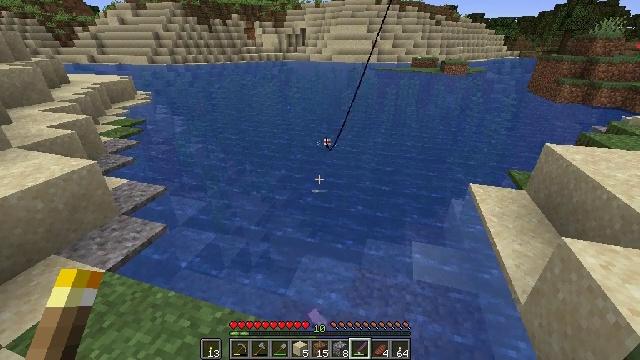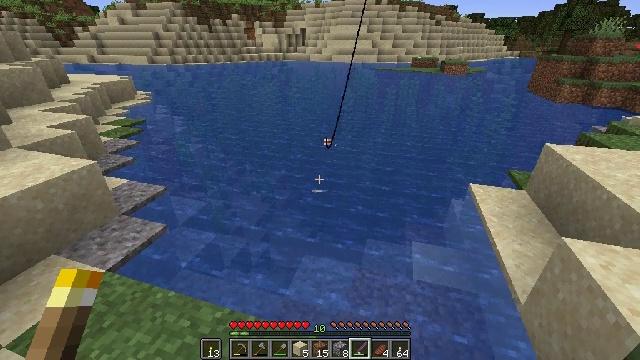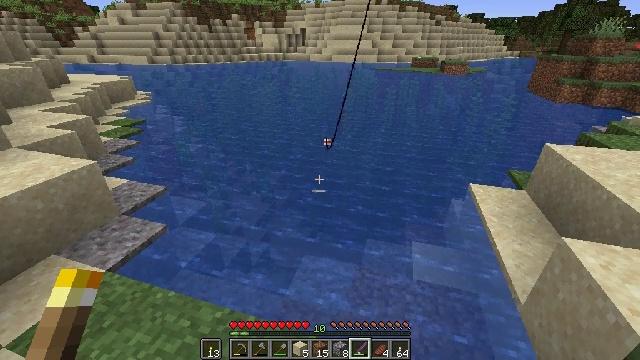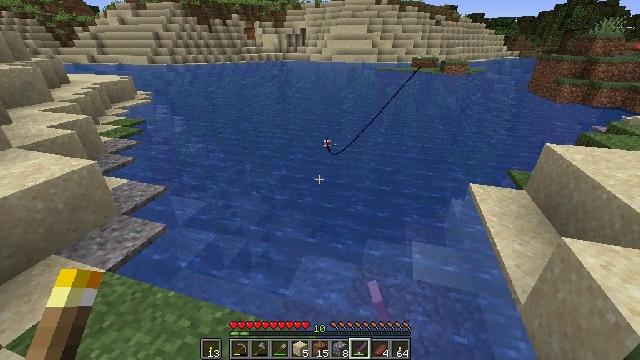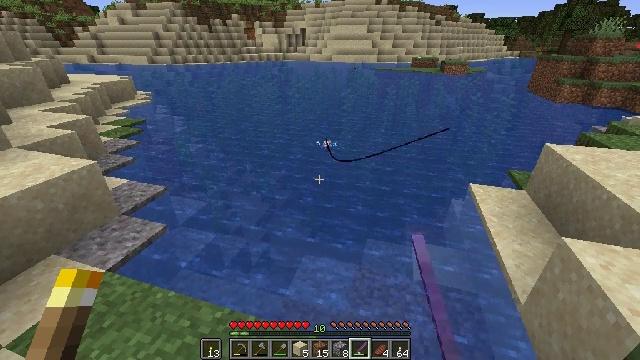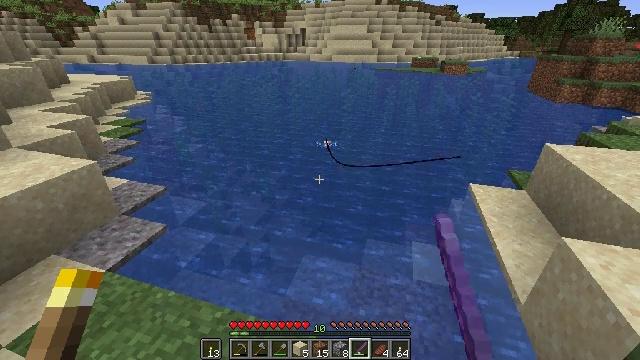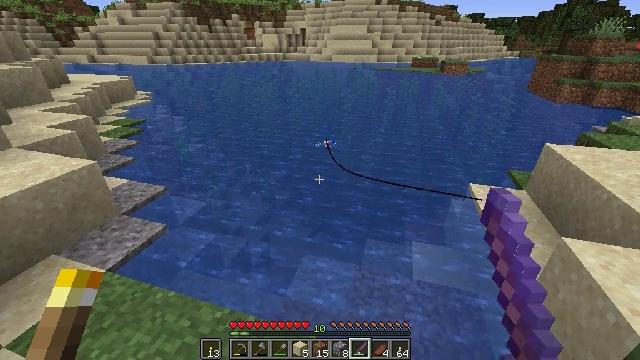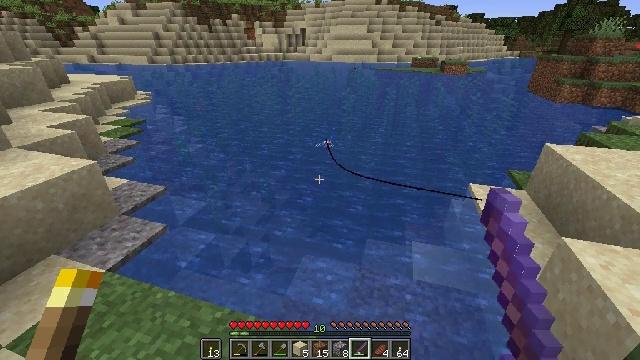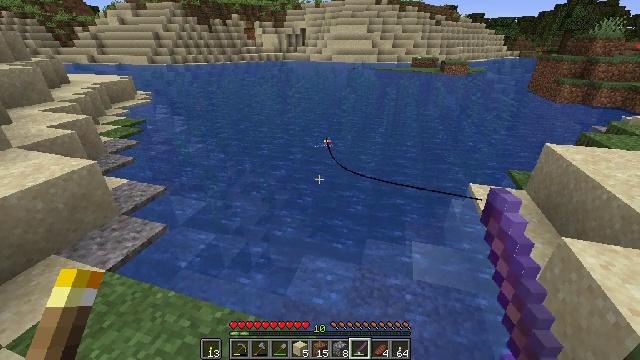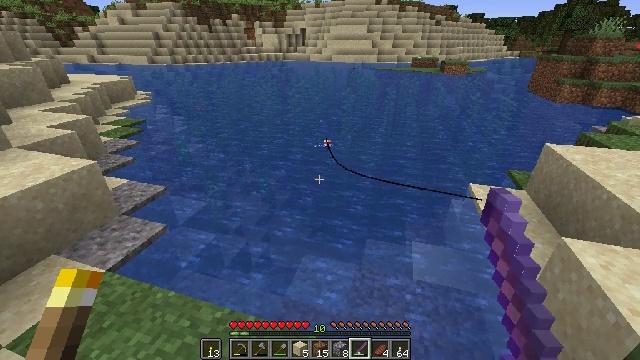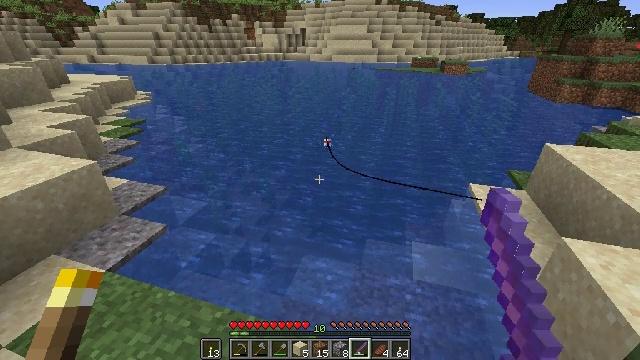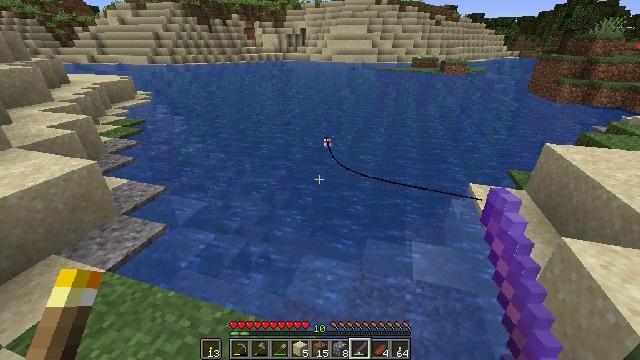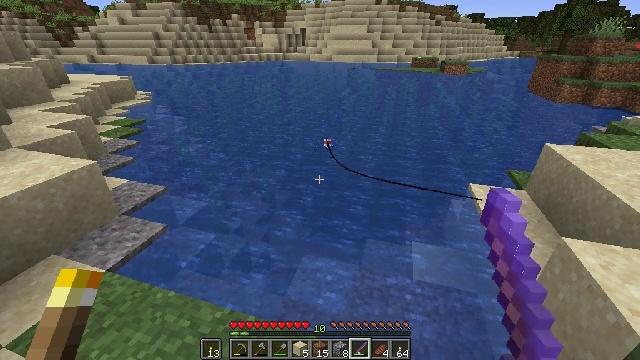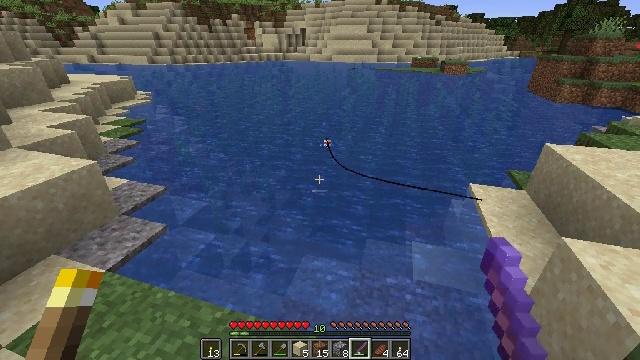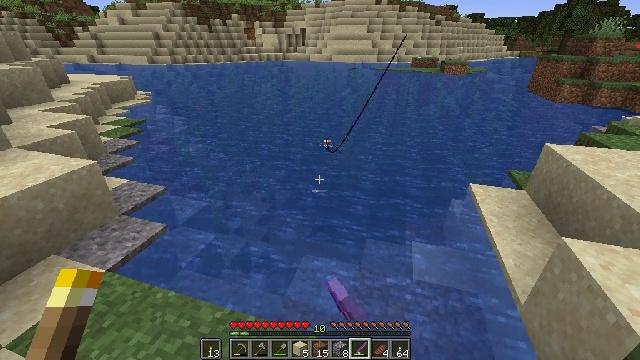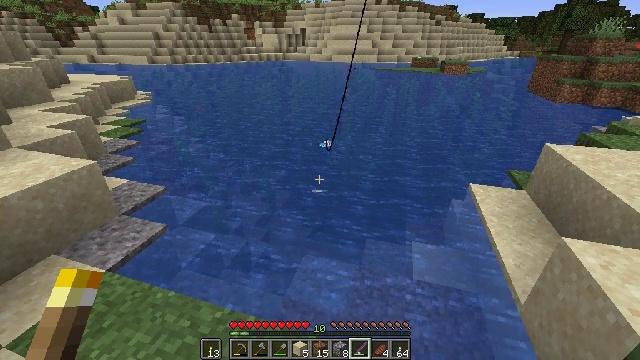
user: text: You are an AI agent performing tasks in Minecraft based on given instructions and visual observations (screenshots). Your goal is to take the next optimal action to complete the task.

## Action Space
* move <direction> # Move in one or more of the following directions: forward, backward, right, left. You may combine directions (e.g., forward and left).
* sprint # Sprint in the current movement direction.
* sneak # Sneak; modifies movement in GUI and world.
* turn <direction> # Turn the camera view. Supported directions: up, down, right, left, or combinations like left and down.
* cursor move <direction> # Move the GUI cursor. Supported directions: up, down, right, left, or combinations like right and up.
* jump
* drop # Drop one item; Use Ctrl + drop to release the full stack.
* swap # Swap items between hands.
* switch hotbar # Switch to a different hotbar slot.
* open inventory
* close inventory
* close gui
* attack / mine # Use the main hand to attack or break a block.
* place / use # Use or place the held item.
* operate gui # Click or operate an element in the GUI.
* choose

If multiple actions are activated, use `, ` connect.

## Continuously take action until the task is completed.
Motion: motion action
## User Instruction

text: Drop a cracked stone bricks.
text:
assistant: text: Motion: attack / mine
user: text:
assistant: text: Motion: attack / mine
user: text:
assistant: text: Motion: attack / mine
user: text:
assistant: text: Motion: attack / mine
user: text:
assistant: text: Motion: attack / mine
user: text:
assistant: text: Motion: attack / mine
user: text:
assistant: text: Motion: no_op
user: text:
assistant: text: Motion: no_op
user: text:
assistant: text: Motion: no_op
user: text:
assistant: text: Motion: no_op
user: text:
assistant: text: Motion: no_op
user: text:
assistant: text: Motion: no_op
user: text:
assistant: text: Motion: attack / mine
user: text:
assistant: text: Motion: attack / mine
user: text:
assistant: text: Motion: attack / mine
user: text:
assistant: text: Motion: attack / mine
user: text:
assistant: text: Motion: attack / mine
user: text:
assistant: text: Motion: attack / mine
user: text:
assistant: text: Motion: attack / mine
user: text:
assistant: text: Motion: attack / mine
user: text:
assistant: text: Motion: attack / mine
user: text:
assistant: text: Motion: attack / mine
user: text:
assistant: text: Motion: attack / mine
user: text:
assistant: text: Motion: attack / mine
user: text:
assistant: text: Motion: attack / mine
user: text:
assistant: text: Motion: no_op
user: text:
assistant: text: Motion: no_op
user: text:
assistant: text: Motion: no_op
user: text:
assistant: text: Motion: no_op
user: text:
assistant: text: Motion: no_op